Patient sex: M
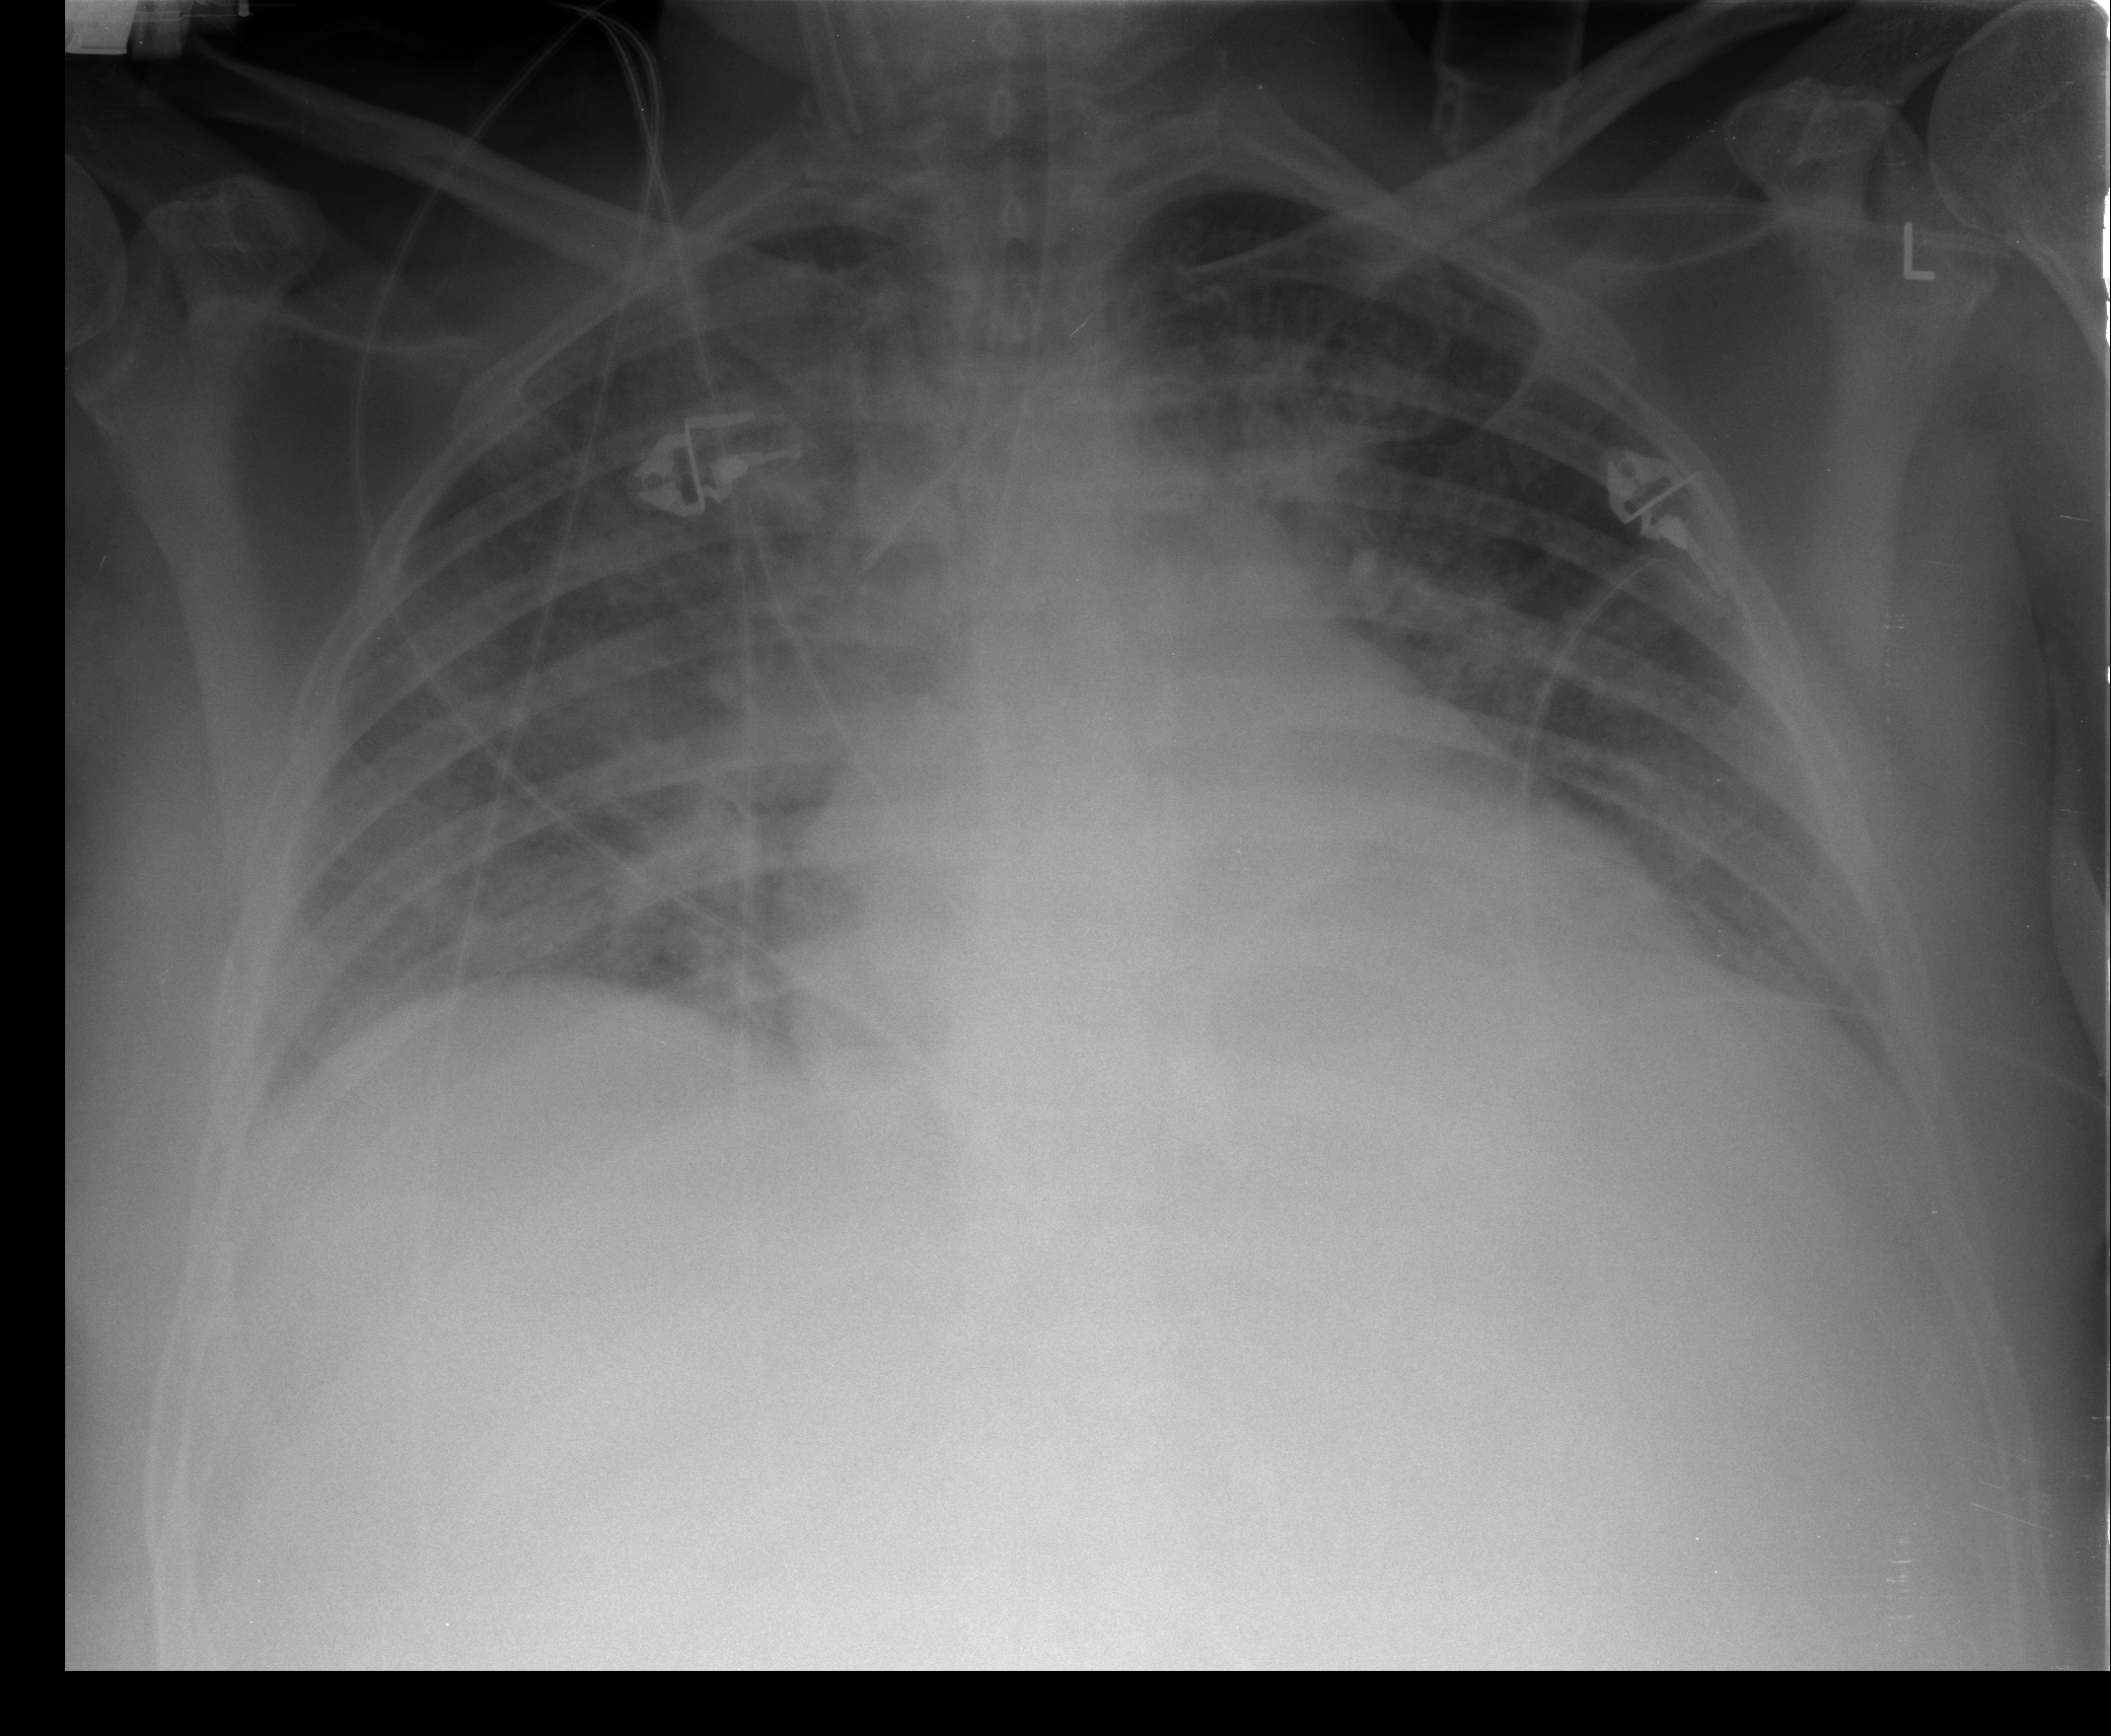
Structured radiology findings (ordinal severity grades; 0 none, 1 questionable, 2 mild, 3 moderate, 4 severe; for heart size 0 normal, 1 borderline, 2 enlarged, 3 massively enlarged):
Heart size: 2
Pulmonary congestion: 3
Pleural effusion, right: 1
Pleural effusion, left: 0
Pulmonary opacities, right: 3
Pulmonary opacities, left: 2
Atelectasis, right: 3
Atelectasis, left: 3